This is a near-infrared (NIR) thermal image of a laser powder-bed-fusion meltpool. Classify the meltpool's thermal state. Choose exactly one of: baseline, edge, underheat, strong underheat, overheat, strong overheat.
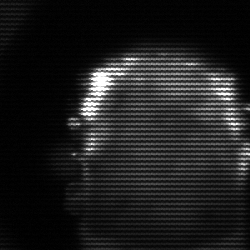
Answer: baseline